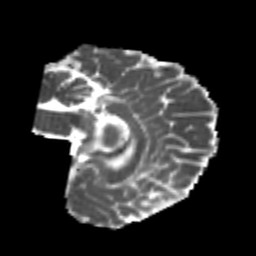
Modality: MD
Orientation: sagittal
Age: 24
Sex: female
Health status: healthy
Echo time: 0.074 s